Question: Depth First Search allows to traverse adjacent vertices in an arbitrary order.
Are there any advantages in choosing random neighbours vs choosing neighbours in ascending fashion?
Consider the exploration order of following graph:

'''
0 -> 9 -> 8 -> 7 ..
0 -> 1 -> 8 -> 7 ..
'''
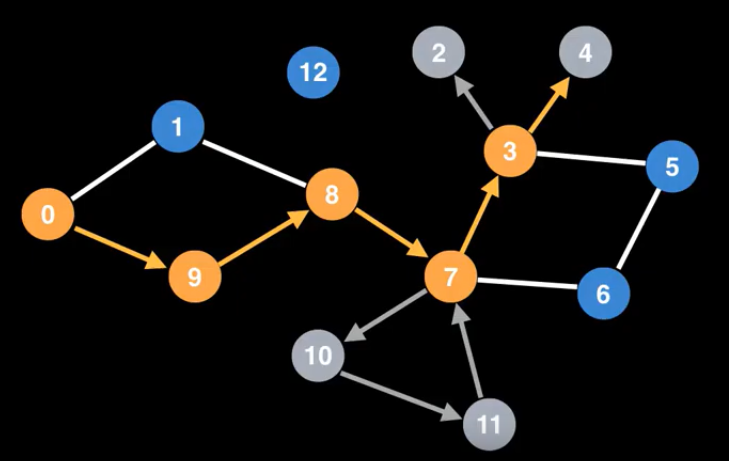
Answer: Can I find a situation in which there is an advantage?
Yes. Easily. If I have a connected graph, traversing with random choices is guaranteed to eventually reach every node. Traversing in order is guaranteed to eventually wind up in a loop.
Is there an advantage in general?
No. For example in the connected example, a simple "keep track of where we have been" makes both reach everything. Which one will find a target node first will be a question of chance.